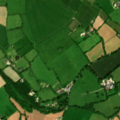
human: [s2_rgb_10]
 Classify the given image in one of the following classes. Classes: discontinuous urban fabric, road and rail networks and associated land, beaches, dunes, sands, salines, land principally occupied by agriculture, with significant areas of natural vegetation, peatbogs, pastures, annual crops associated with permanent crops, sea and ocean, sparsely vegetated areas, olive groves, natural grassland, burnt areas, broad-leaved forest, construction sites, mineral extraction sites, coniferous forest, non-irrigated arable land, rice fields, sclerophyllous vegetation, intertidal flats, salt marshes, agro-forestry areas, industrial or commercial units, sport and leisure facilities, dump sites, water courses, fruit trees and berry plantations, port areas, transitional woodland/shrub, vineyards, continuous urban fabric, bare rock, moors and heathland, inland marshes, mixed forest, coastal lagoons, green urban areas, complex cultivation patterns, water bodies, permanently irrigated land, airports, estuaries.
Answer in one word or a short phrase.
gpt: pastures